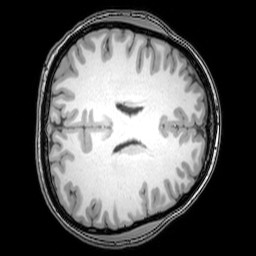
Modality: T1w
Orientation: axial
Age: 25
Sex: female
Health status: healthy
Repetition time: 0.081 s
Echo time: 0.037 s